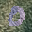
Label: 0